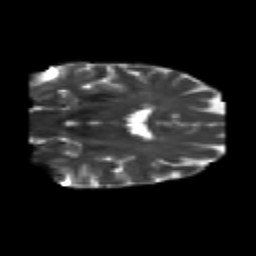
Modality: T2w
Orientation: coronal
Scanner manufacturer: siemens
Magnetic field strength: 3 T
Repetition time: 6.8 s
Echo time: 0.093 s